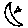
Label: moon